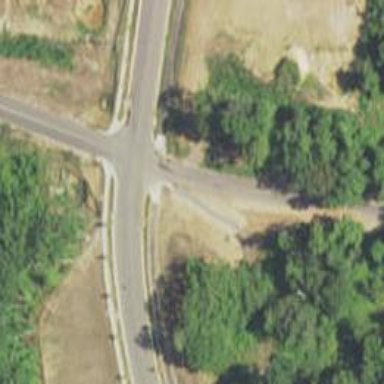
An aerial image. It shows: Unmarked crossing on cycleway.